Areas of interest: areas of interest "Basketball Arena"
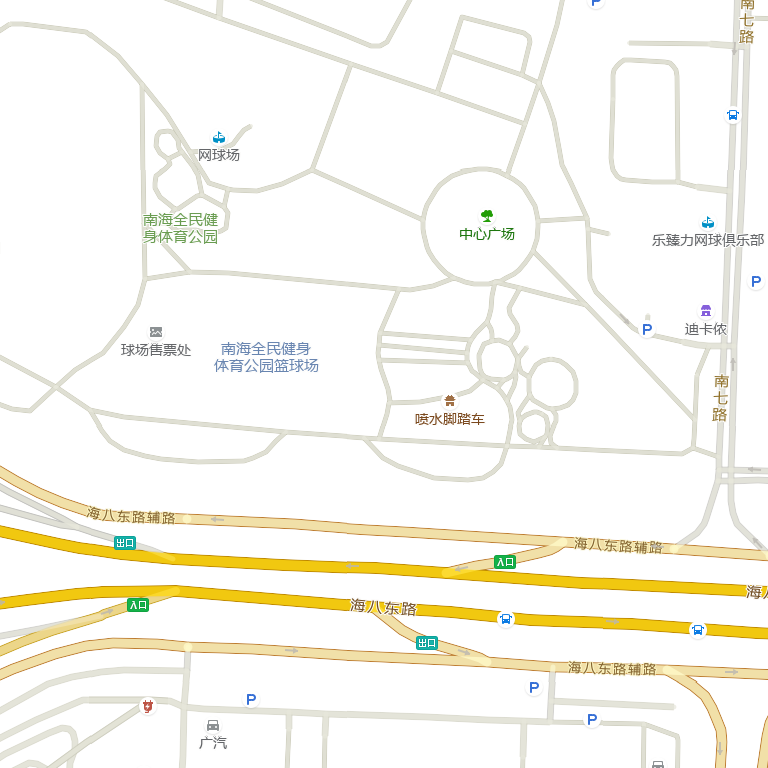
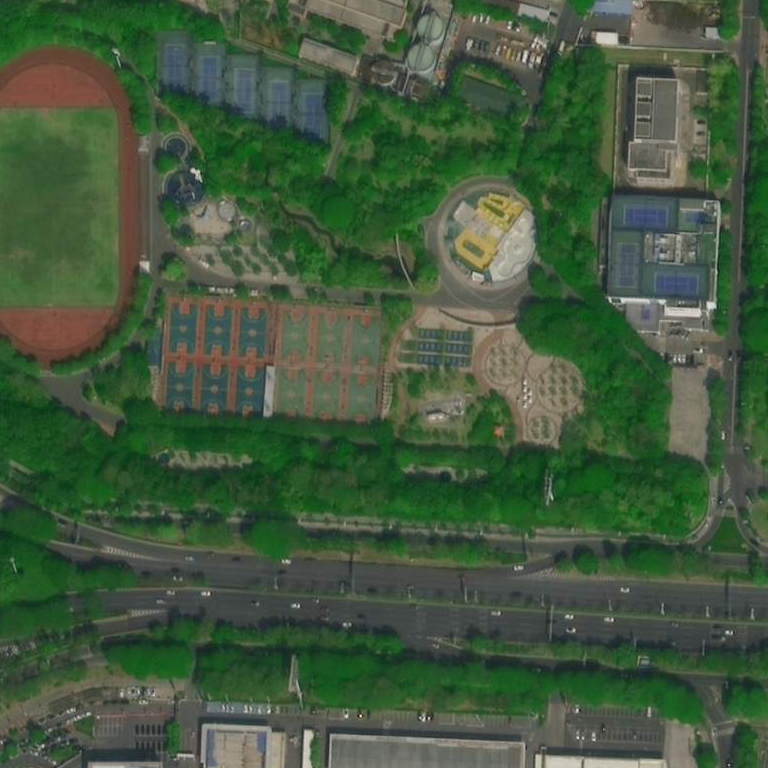